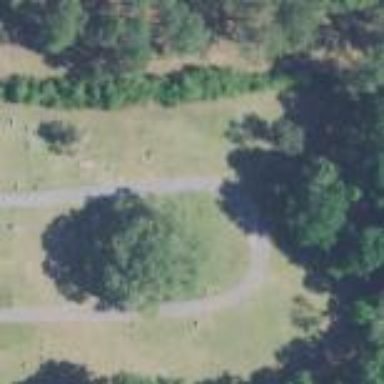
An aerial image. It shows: Cemetery.